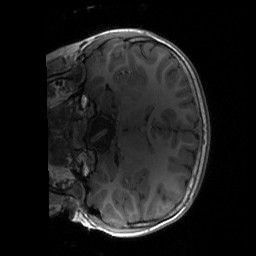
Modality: T1w
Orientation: coronal
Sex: male
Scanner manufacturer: siemens
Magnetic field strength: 3 T
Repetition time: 1.9 s
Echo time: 0.00243 s